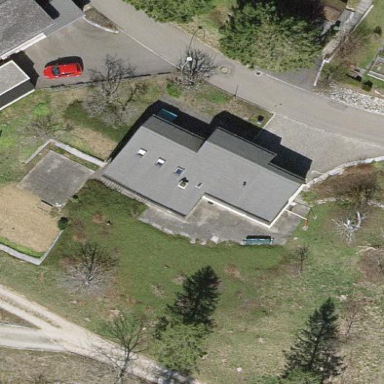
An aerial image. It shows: Simple house.